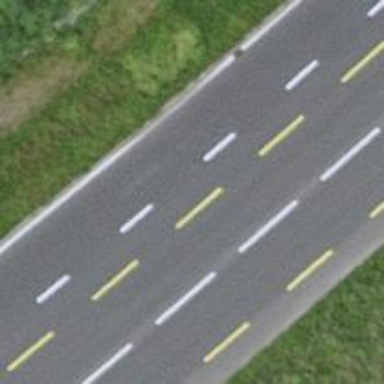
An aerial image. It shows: Primary highway with designated cycle lane.